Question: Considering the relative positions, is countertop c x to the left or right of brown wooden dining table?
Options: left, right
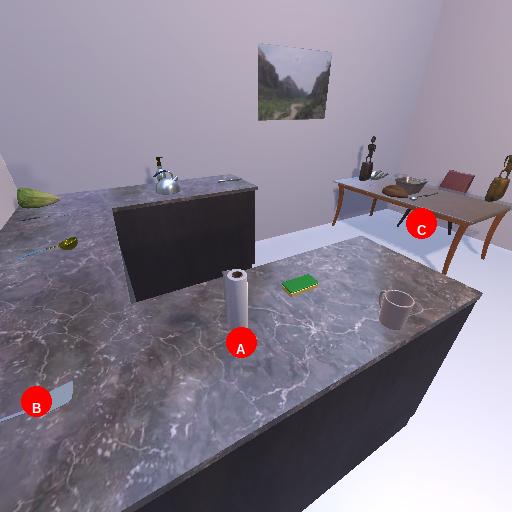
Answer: left